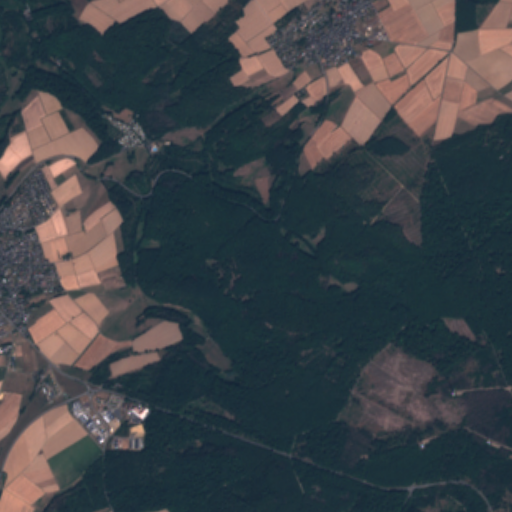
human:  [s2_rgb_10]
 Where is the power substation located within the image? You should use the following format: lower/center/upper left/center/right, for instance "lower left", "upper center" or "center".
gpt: The power substation is located in the lower left of the image.
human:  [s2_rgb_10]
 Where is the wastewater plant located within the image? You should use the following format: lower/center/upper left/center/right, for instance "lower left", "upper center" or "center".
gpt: The wastewater plant is located in the upper left of the image.
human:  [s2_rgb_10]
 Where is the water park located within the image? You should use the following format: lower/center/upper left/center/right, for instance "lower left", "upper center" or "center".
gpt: The water park is located in the upper left of the image.
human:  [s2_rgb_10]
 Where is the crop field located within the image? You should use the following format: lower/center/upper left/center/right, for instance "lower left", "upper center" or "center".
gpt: There is no crop field in the image.